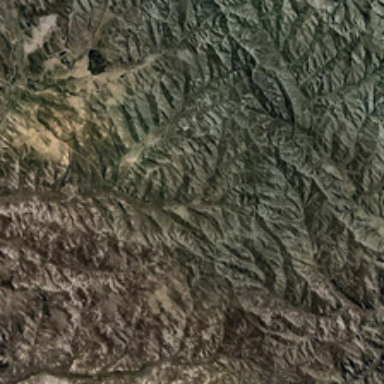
The yellow mountain is a piece of water wet .